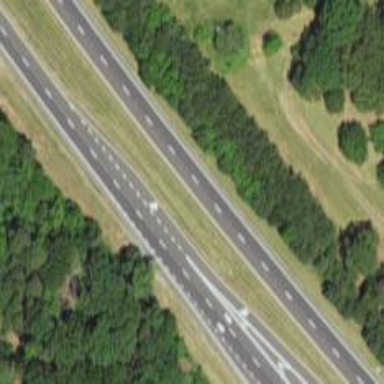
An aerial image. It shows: Trunk highway.